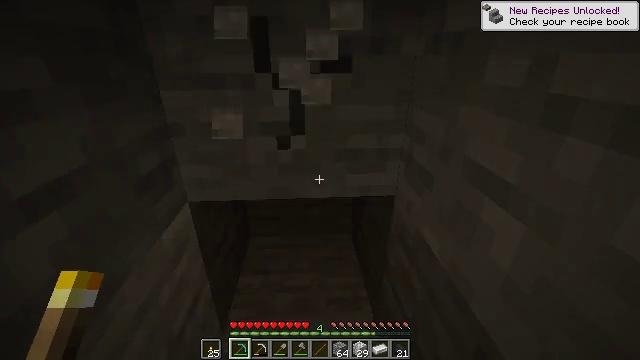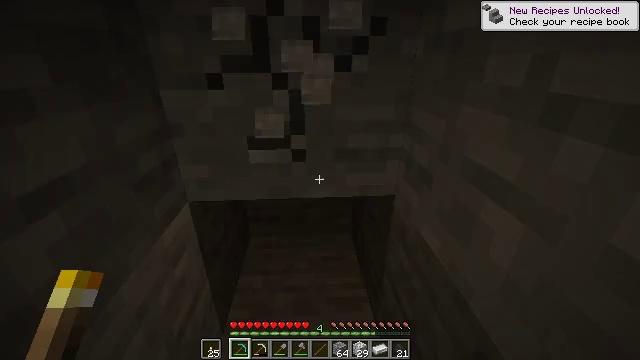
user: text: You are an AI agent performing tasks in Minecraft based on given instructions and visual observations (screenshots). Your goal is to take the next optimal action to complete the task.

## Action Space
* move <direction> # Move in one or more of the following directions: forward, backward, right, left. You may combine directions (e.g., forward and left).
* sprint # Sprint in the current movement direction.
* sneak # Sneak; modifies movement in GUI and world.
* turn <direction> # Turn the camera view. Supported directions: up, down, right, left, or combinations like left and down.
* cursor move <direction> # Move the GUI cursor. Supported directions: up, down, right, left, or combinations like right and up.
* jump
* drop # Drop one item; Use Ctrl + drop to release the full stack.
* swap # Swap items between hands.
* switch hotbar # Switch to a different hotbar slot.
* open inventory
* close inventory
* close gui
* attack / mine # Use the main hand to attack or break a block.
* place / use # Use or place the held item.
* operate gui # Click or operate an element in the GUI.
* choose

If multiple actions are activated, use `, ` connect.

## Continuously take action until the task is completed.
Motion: motion action
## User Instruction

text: Break the stone block.
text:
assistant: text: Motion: attack / mine
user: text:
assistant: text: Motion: attack / mine